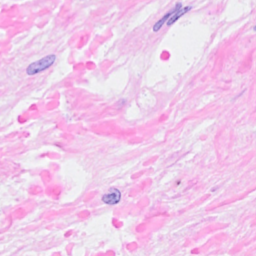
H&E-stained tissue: Breast